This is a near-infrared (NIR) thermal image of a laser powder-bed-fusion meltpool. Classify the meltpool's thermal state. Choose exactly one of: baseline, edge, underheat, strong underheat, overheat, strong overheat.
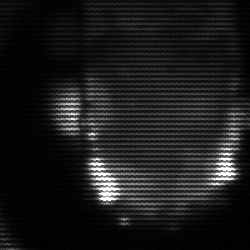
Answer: baseline